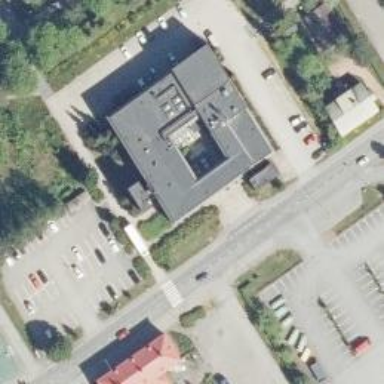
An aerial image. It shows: Government office.